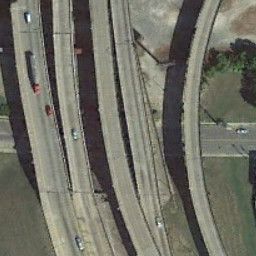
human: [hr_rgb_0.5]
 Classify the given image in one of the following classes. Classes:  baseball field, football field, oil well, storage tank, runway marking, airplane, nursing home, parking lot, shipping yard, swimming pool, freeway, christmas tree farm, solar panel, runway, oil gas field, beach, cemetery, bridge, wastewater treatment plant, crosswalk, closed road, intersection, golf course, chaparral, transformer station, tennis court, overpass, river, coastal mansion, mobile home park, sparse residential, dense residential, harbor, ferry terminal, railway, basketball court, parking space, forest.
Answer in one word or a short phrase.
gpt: overpass